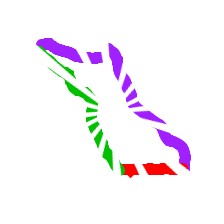
Shape: parallelogram